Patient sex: F
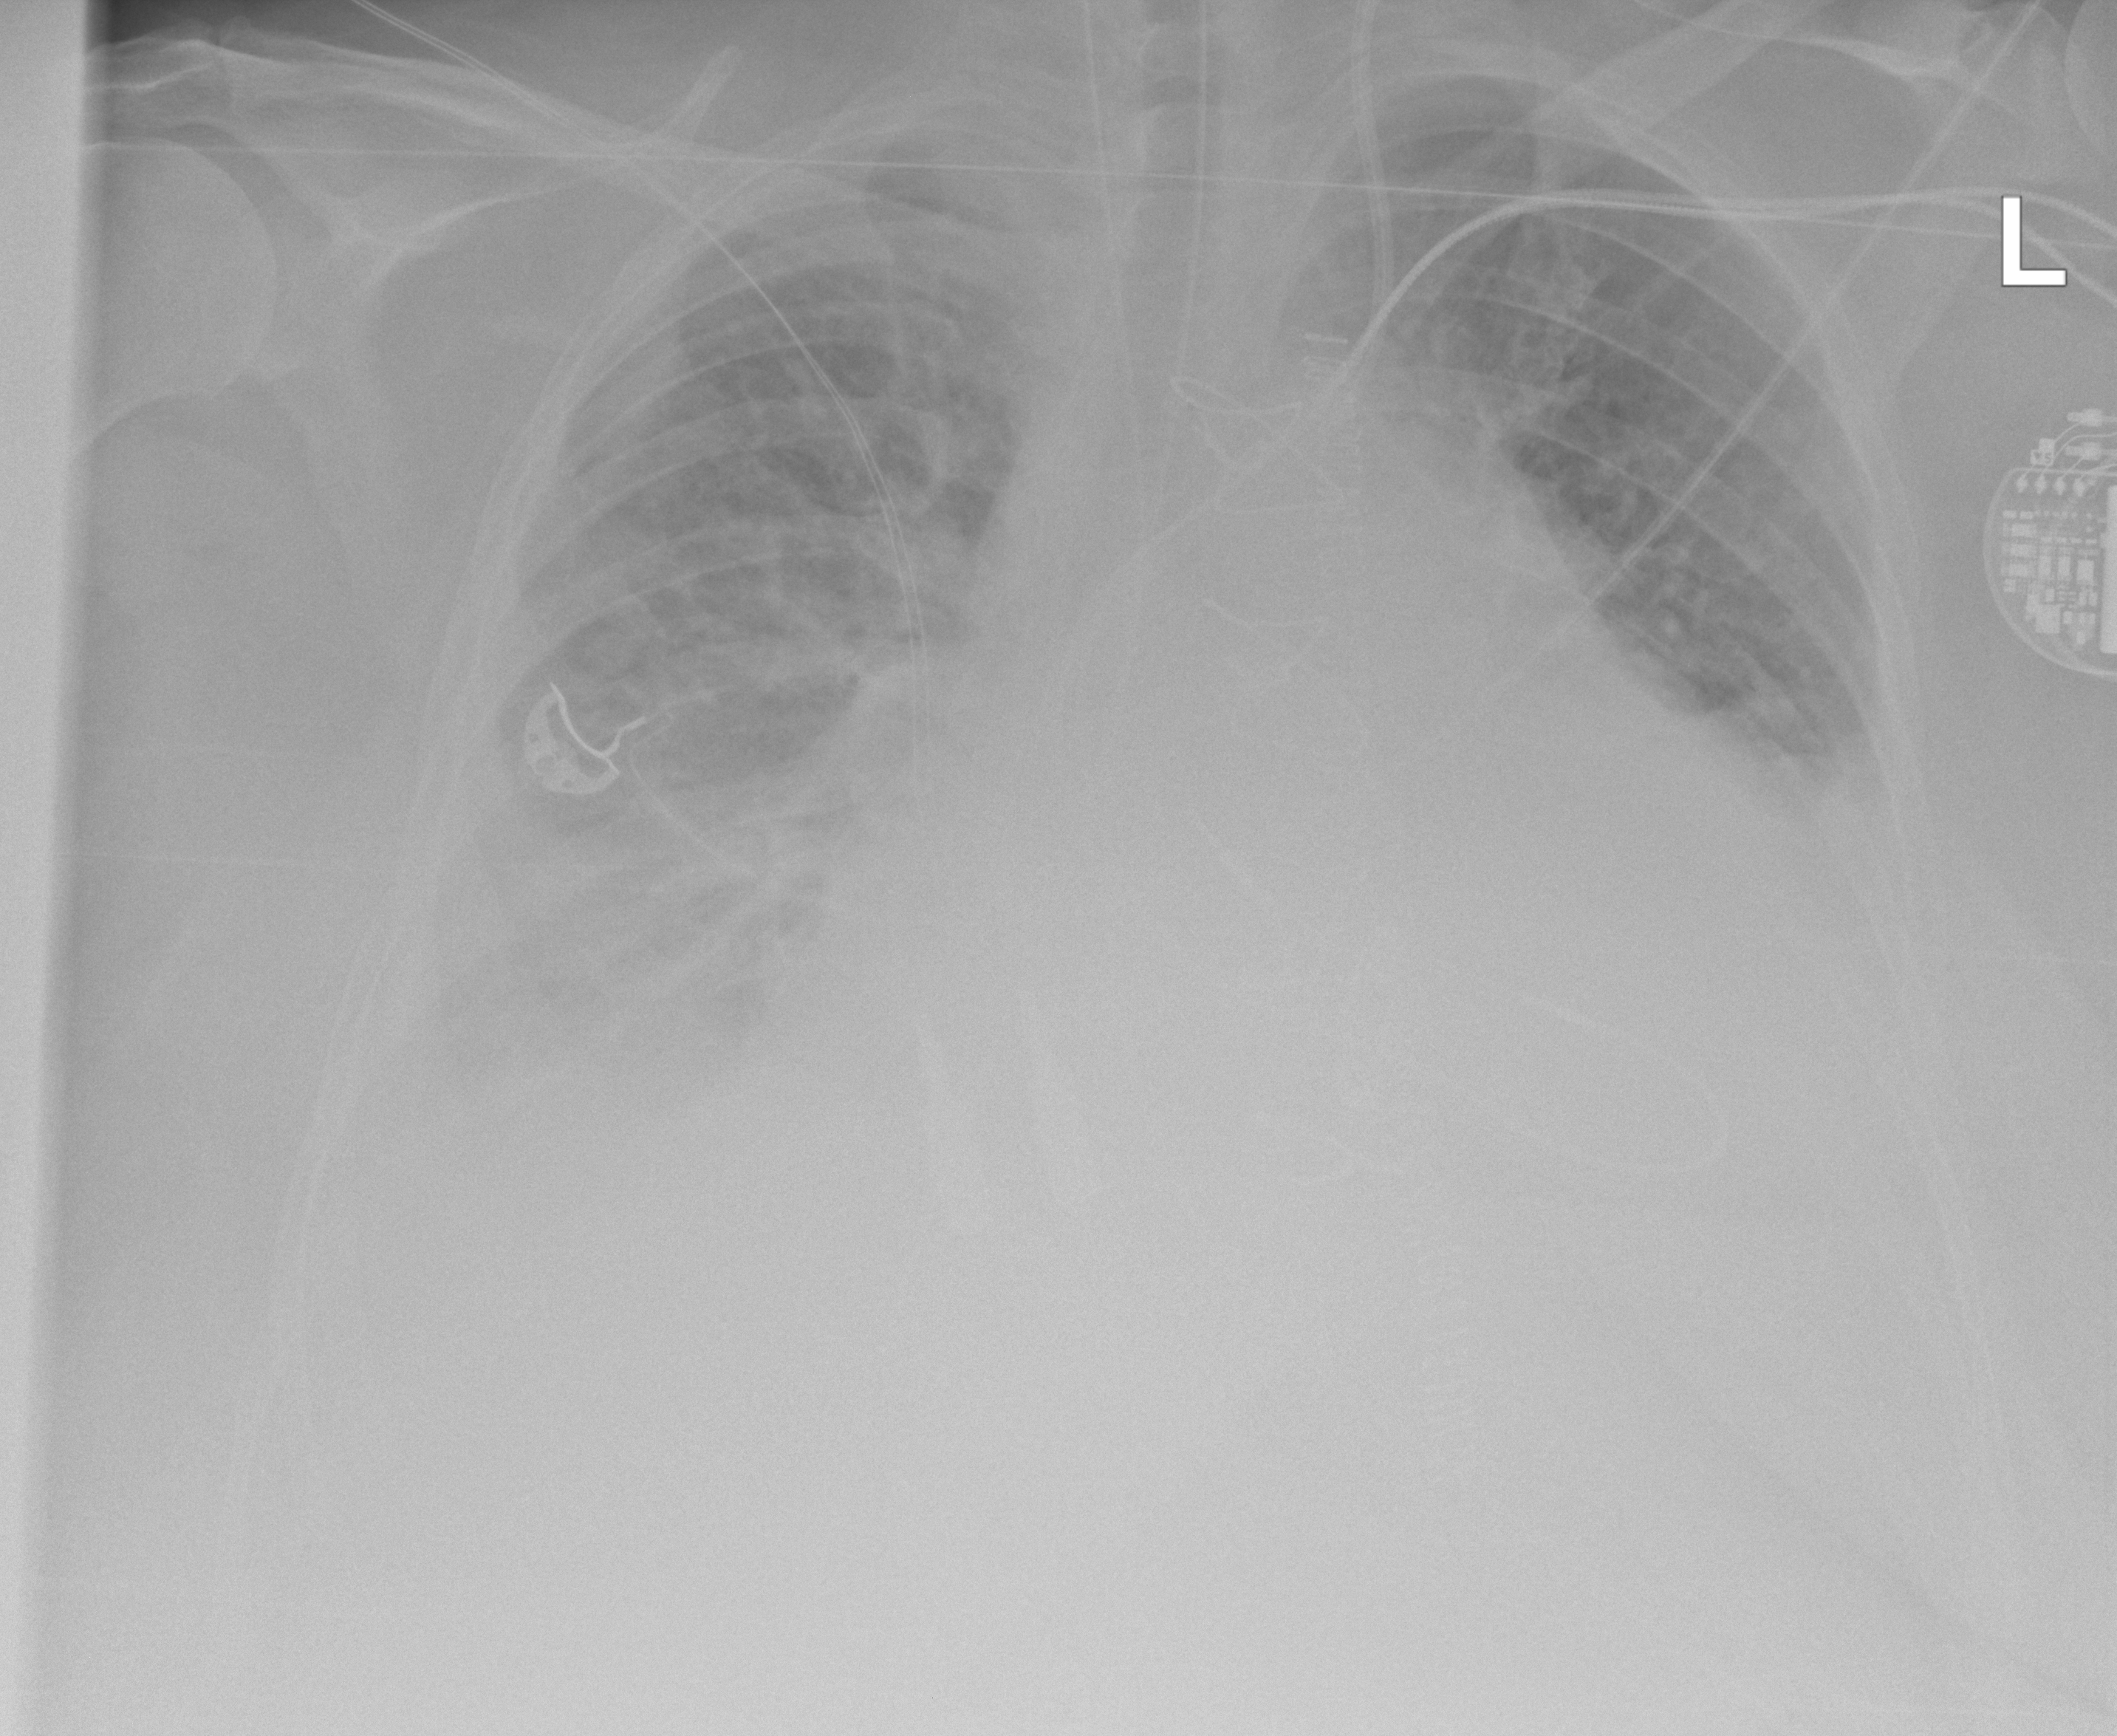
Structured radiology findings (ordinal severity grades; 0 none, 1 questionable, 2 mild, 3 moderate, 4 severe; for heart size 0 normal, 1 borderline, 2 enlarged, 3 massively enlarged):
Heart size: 2
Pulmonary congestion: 2
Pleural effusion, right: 3
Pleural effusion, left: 3
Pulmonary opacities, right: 3
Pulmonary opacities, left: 2
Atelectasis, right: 2
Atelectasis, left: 2